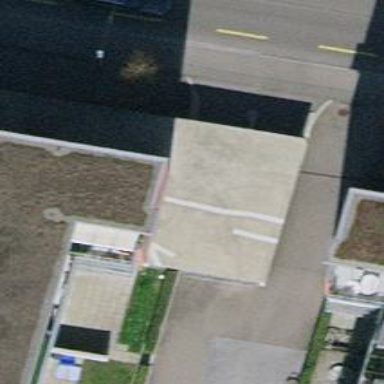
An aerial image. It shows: Parking entrance.